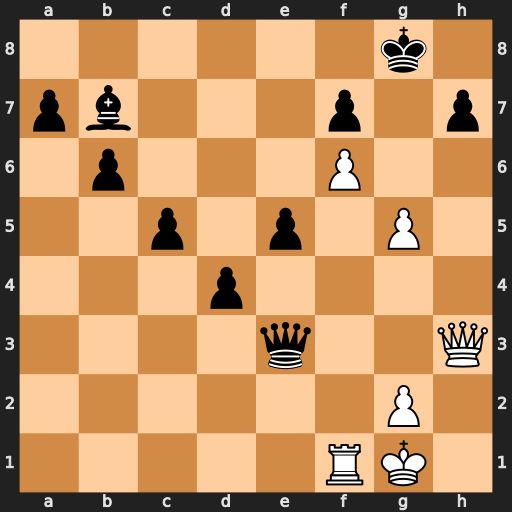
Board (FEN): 6k1/pb3p1p/1p3P2/2p1p1P1/3p4/4q2Q/6P1/5RK1
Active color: w
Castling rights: -
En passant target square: -
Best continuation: Qxe3 dxe3 Rd1